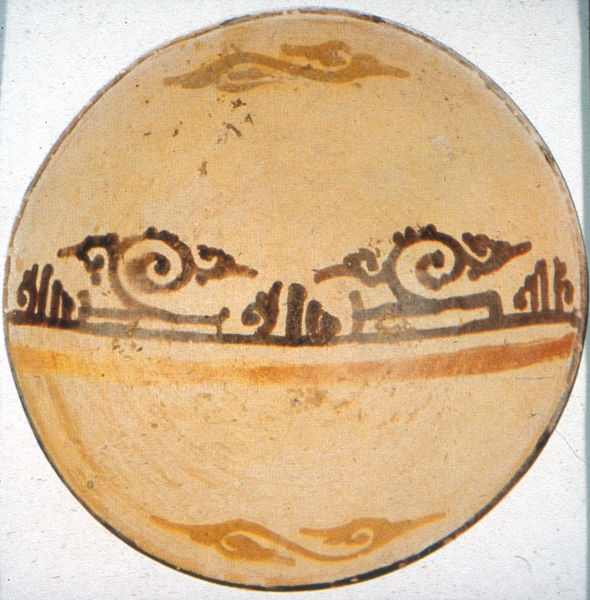
Titel: Teller, abbasidisch
Künstler: unbekannt
Institution: unbekannt
Schlagwörter: dunkel, himmel, vogel, weiß, gelb, ocker, braun, dunkelbraun, grau, hell, orange, schmuck, schwarz, symbol, zeichen, zeichnung, rot, tiere, beige, malerei, muster, ornament, alt, band, schale, schüssel, teller, erde, spiegelung, flach, sonne, gold, knopf, kreis, rund, keramik, ton, relief, farbig, japan, schrift, schnabel, bogen, lehm, hellbraun, linien, rand, handarbeit, symmetrie, dekor, floral, ornamente, verzierung, streifen, schriftzeichen, foto, fotografie, tusche, gefäß, antike, motiv, orient, linie, geschirr, scheibe, strich, kreise, asiatisch, kugel, china, schnörkel, arabisch, türkisch, antik, siena, griechenland, horizontal, bemalung, ornamentik, spiralen, spirale, glasur, islam, persien, gebrannt, wiederholung, meander, primitiv, töpfern, arabeske, tuschezeichnung, durchschnitt, kringel, teler, steinzeit, islamische kunst, kamele, henna, arabische schriftzeichen, engobe, unterbrochen, äquator, archaisch, prähistorisch, msuter, spiralig, archais, menader, brqun, florawl